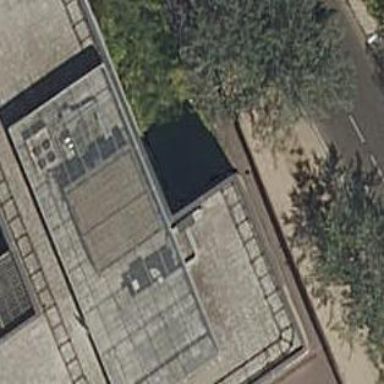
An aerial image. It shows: Part of building.